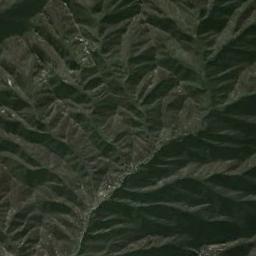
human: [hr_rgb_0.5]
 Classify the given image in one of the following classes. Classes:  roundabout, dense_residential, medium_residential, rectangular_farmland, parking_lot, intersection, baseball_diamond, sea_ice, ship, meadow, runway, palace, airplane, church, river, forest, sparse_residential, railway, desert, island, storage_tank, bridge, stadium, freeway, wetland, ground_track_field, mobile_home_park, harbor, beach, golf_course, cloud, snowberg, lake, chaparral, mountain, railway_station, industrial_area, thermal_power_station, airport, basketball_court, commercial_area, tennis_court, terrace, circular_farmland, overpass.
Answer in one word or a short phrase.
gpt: mountain